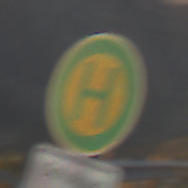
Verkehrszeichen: Haltestelle
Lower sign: ZeitangabenMitBeschraenkungAufWochentage5
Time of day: SunriseSunset
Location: Outdoor (RoadRail)
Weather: PartlyCloudy
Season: NotSpecified
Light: Natural